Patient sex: F
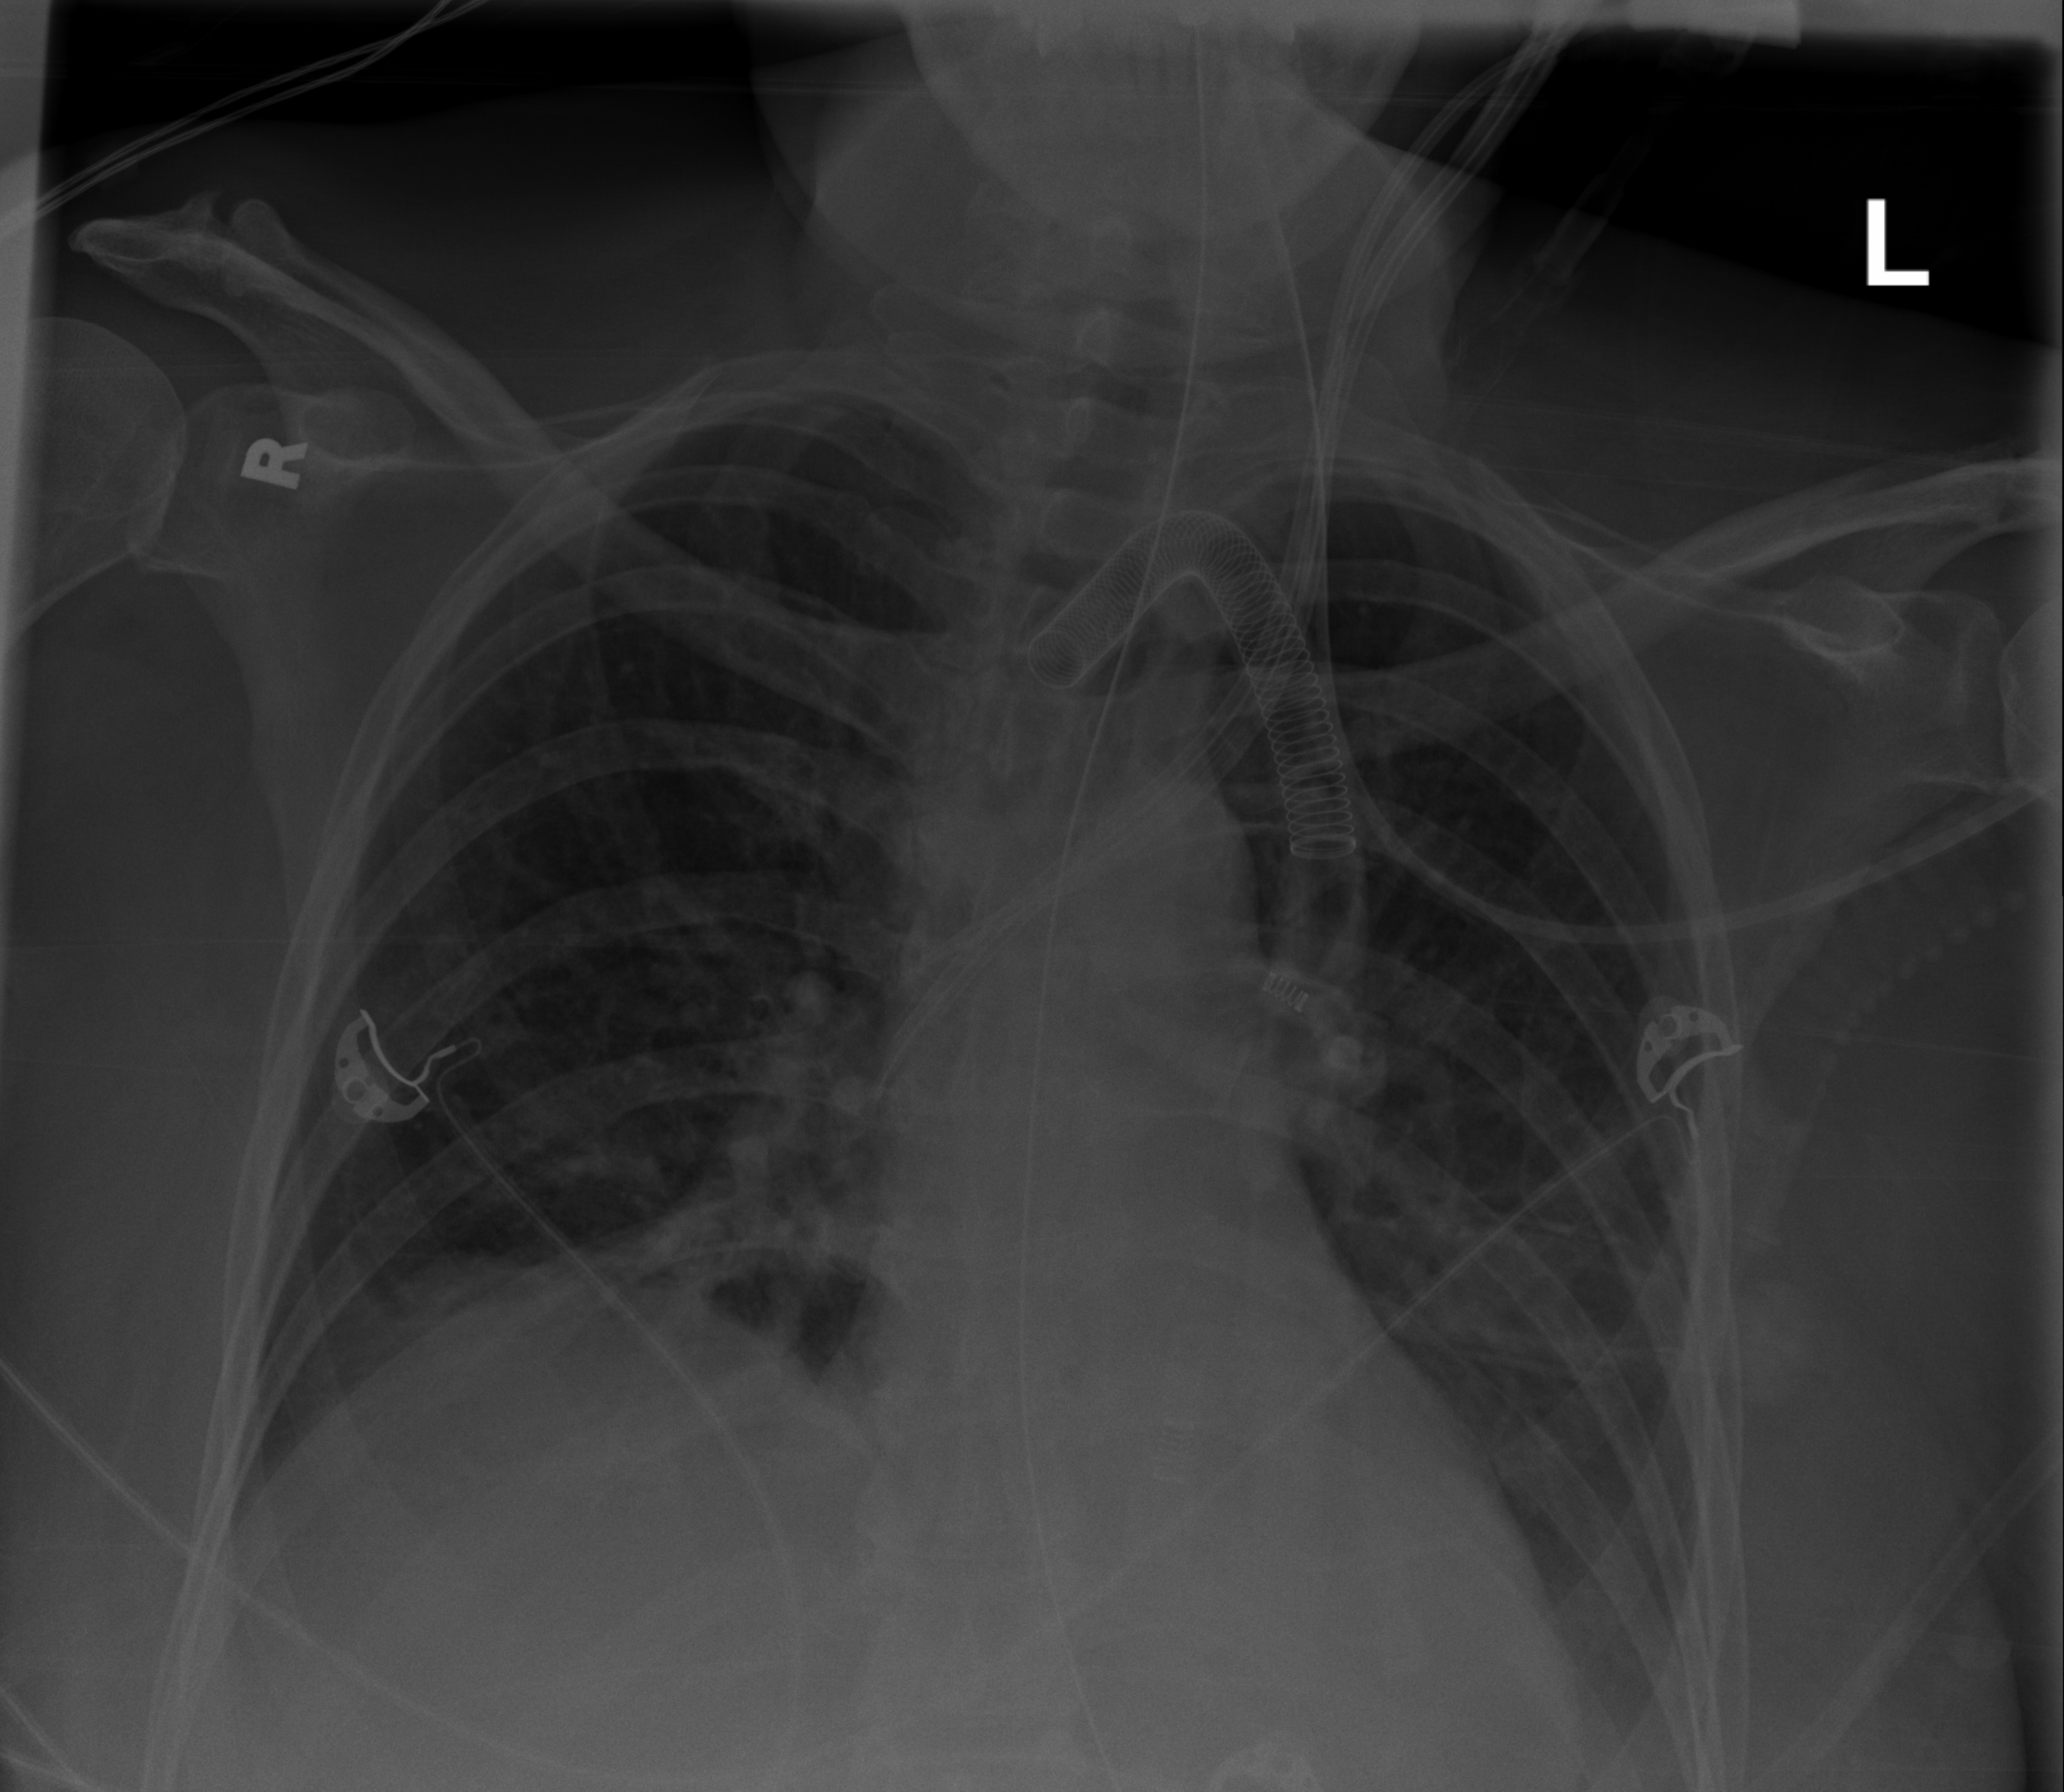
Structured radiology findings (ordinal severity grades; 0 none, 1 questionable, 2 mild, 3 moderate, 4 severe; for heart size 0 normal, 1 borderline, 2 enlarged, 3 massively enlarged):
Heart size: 0
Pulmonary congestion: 0
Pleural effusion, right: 0
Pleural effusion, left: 0
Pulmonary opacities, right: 0
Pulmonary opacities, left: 0
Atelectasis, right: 2
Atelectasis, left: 2